Question: I have a remote Windows 2012 server running IIS 8 from which I am hosting a web application. My local development box is running Visual Studio 2012. Currently I am publishing my app as a web deployment package (.zip), RDP'ing to the production server, copy + pasting to a folder and deploying the application from within IIS. My question is, what changes do I need to make to deploy directly to IIS from Visual Studio 2012 using the web deploy option?
I have tried to follow <URL> but it refers to a 'service URL' which I must obtain from my hosting company. I don't have a hosting company, my server is co-located.
I am presented with the following options:

Is the username and password the one I use for the RDP account? I already have Web Deploy 3.0 installed on IIS do I need to enable further settings?
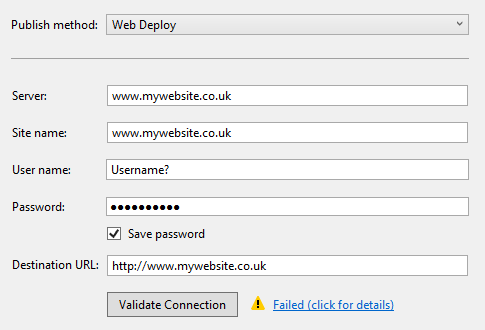
Answer: OK I found the solution but it took me a whole day to get it working! Basically the steps are as follows. This is very sketchy but see the detailed guides below which helped me.
1. Enable the IIS Web Management role feature.
2. Install Web Deploy 3.0 (or higher). Make sure to customise the install to include the handlers (See notes below). If you're not presented with this option go to add/remove programs, find webdeploy, right click and select "change" option.
3. In IIS click on the server node and find the "Management Service" icon. Enable remote access and configure a dedicated IIS User for remote deployment (These will be the credentials that will go in the user name and password boxes).
4. At the site level in IIS assign this user to manage the website.
5. Make sure port 8172 is open on the web server (you can check this port here).
6. Try reconnecting from Visual Studio. There was some trial and error here for me but the error messages do link to a MS guide for decoding :)
7. Even after connecting successfully I had to wrangle with permissions, so my IIS user had sufficient privileges to create the app pool, directories and general file management jobs.
The following links really helped!
Configuring the handler on the web server:
<URL>
Connecting via Visual Studio:
<URL>
To ensure the handler is running, login into your IIS server and point your browser to the following URL.
'''
https://<servername>:8172/MsDeploy.axd
'''
F12 to open up the dev tools to see the HTTP response. Also MsDeploy also creates IIS logs in inetpub/logs which should give you some clue if you're having connectivity problems.